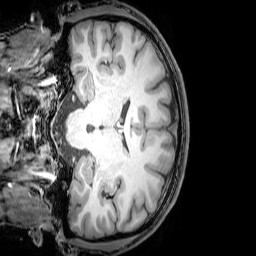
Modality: T1w
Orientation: coronal
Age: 22
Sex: male
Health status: healthy
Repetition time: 0.081 s
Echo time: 0.037 s